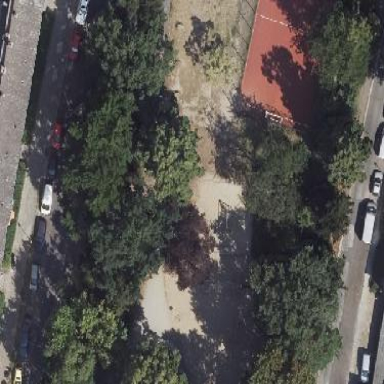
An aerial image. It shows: Playground area for leisure activities on the land.